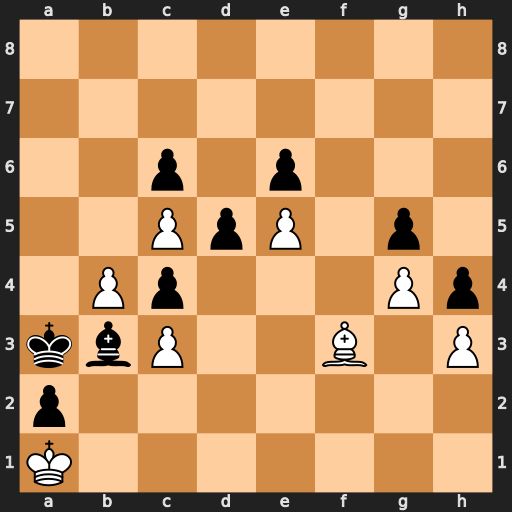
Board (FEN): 8/8/2p1p3/2PpP1p1/1Pp3Pp/kbP2B1P/p7/K7
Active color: w
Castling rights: -
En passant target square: -
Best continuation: b5 d4 b6 dxc3 Be4 c2 Bxc2 Bxc2 b7 Bb1 b8=Q